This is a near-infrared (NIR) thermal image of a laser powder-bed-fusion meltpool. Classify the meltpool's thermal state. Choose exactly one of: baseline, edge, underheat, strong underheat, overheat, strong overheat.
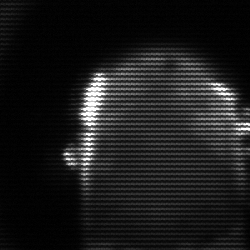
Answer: baseline